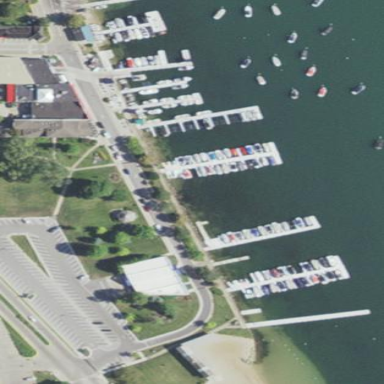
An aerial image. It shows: Marina on leisure land.